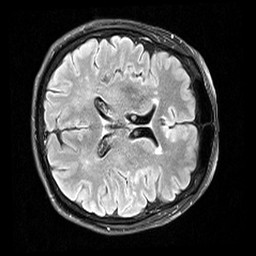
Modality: FLAIR
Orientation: axial
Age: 71
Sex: female
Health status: healthy
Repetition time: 12 s
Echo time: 0.095 s